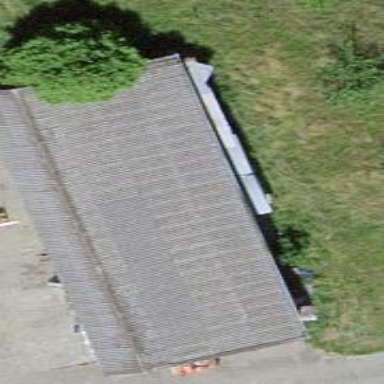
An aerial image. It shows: Garage building.